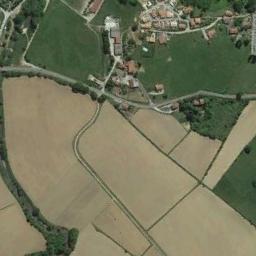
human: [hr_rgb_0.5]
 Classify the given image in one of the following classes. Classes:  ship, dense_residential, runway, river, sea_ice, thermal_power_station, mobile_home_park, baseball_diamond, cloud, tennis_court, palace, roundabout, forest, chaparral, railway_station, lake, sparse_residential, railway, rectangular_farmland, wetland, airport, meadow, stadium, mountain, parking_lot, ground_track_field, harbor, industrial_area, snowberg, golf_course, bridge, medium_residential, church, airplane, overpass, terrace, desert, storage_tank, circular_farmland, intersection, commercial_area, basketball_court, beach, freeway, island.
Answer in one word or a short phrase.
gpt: rectangular_farmland